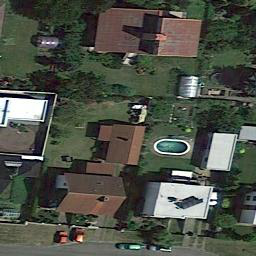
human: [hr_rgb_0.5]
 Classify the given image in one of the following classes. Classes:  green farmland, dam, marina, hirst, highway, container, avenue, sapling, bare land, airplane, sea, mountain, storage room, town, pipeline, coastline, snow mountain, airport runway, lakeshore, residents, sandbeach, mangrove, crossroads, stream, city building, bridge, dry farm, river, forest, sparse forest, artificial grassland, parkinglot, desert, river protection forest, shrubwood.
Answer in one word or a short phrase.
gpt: residents